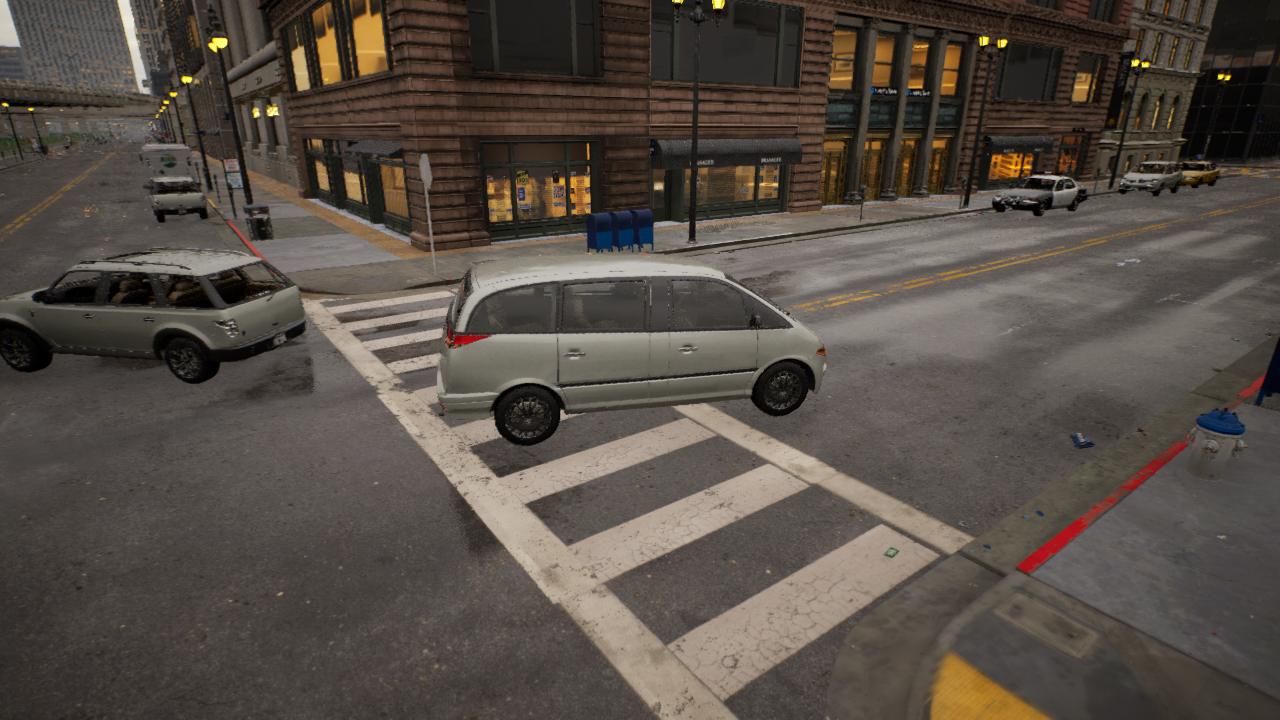
Venue: intersection
Lighting: golden hour
Vehicle rig: minivan